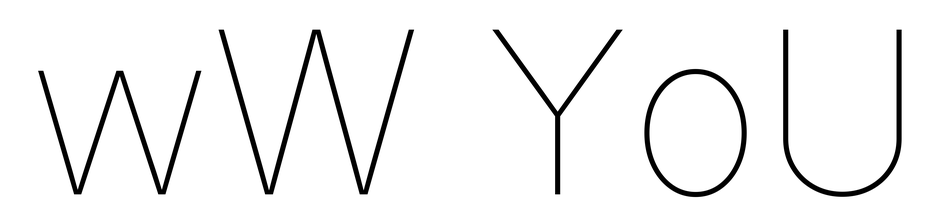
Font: Inter_Thin